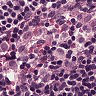
Metastatic tissue present: no